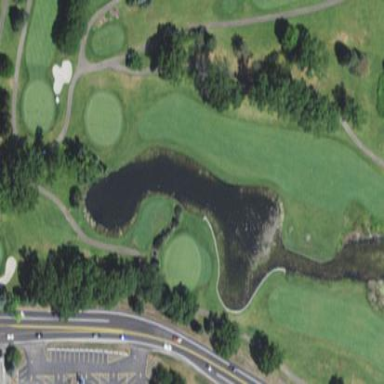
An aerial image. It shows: Golf fairway surrounded by grass.